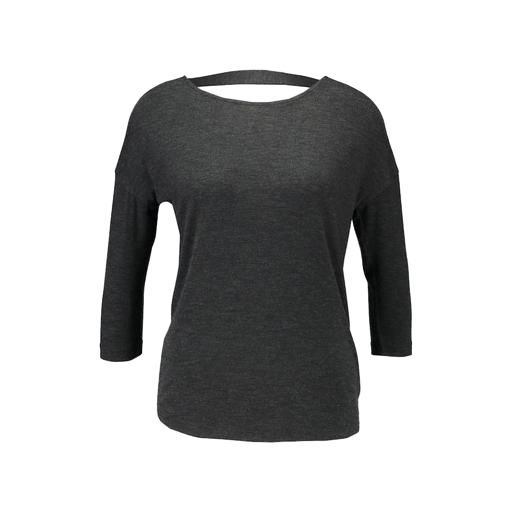
gray contemporary back-cutout top, black three-quarter-sleeve top only macy, black three-quarter-sleeve scoop-neck t-shirt only macy, white background